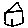
Label: house